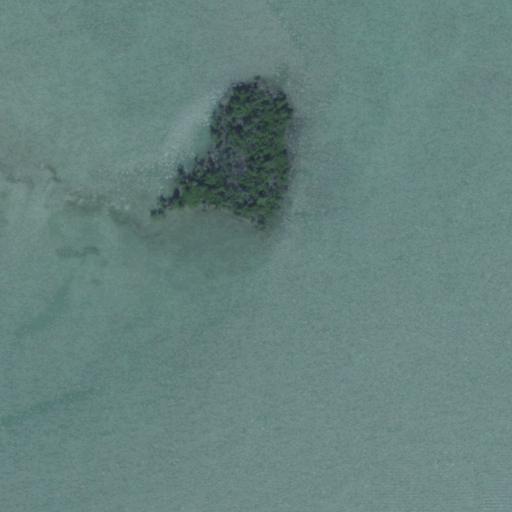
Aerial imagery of island in Florida named Pigeon Key containing open water and herbaceous wetlands